Question: There is an ajax loaded content into a '<div>' in the page I use. All the pages in the project are secured under login. And by the logic, if the user keeps the window idle for 300 seconds or more the PHP will redirect to login page. This works good when the page is refreshed and navigated. But the problem I face is, when I load a '<div>' or any element with an AJAX output, sometimes the login page is loaded within the element. This is because the window is idle and the PHP server redirects to login page. I need to redirect the main page to the login page instead of loading the redirected login page via AJAX. Ideas please.

PHP check last active and redirect if > 300 seconds,
'''
if(isset($_SESSION['active_last']))
{
if((time()-$_SESSION['active_last'])>300)
{
$_SESSION['toredirect']=$_SERVER['REQUEST_URI'];
$rd_loc=BASEPATH."login/?error=timeout";
header("location: $rd_loc");
}
$_SESSION['active_last']=time();
}
'''
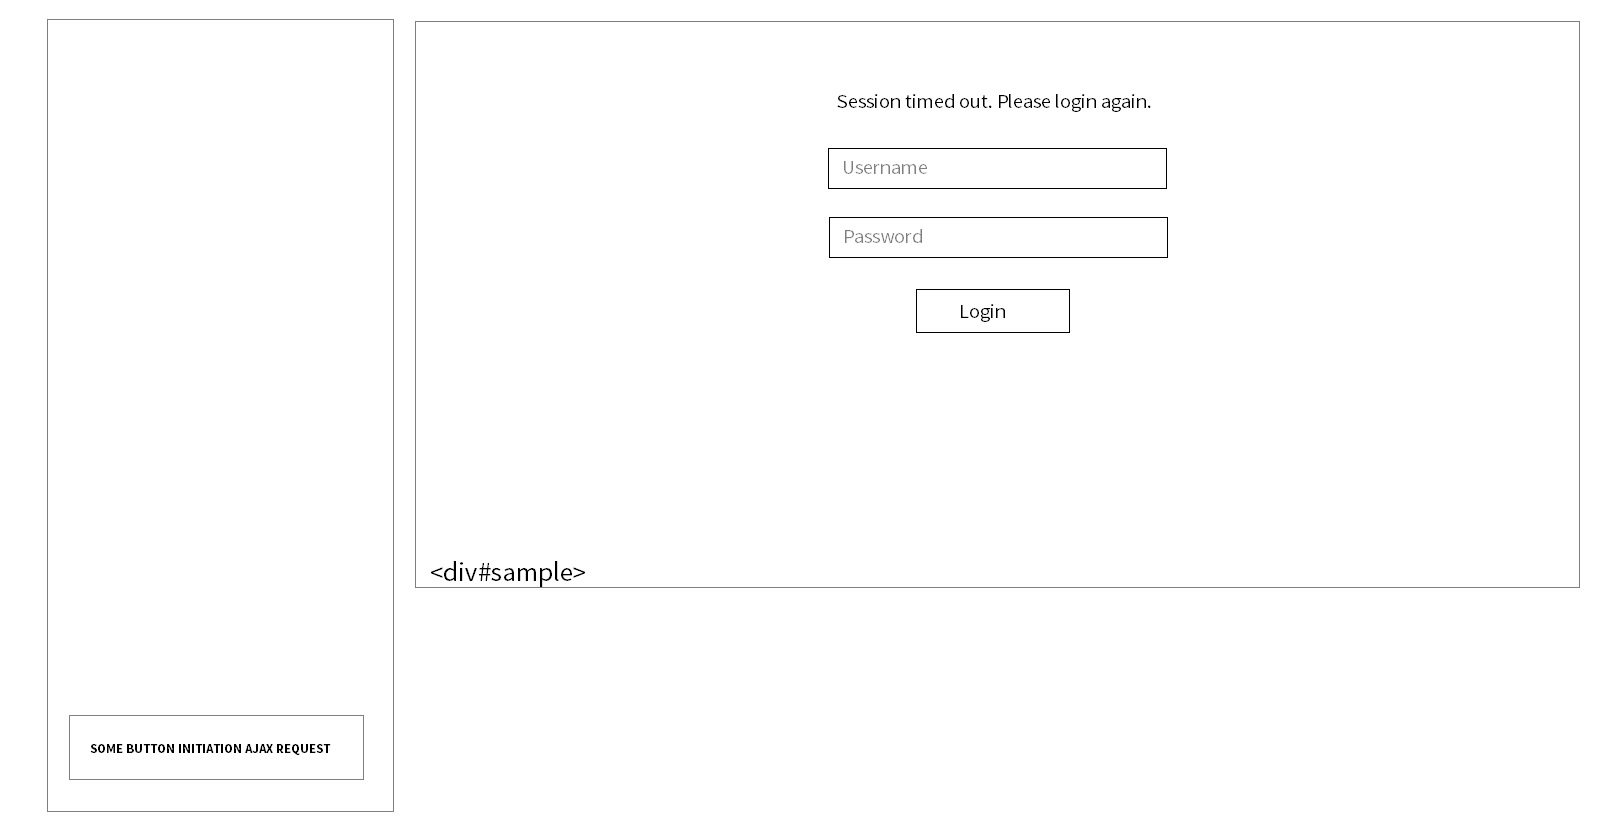
Answer: This is common problem as AJAX request will append the response to the place you want to show . You need to handle it by yourself. Here is my solution , in the case of Session expire and request is AJAX i return the status code 401 and then this is how i handle it at global level. I have put this code in the master page/template.
'''
$(document).ajaxError(function (event, jqxhr, settings, exception) {
if (jqxhr.status === 401) {
alert('Session is expired. Login again');
window.location.href = '../Admin/Signout.php';
}
});
'''